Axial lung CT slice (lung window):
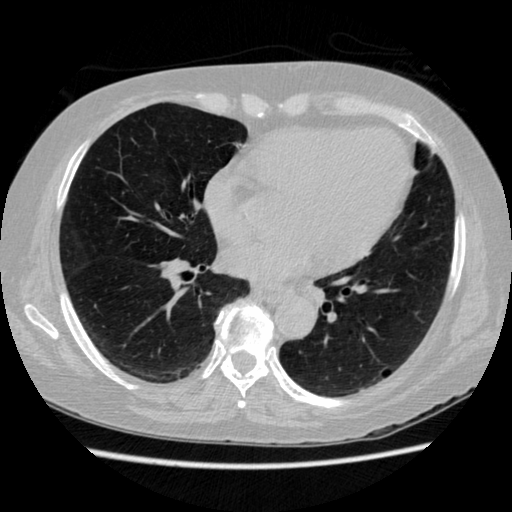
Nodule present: no